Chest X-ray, PA view. Patient: 51 years old, sex F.
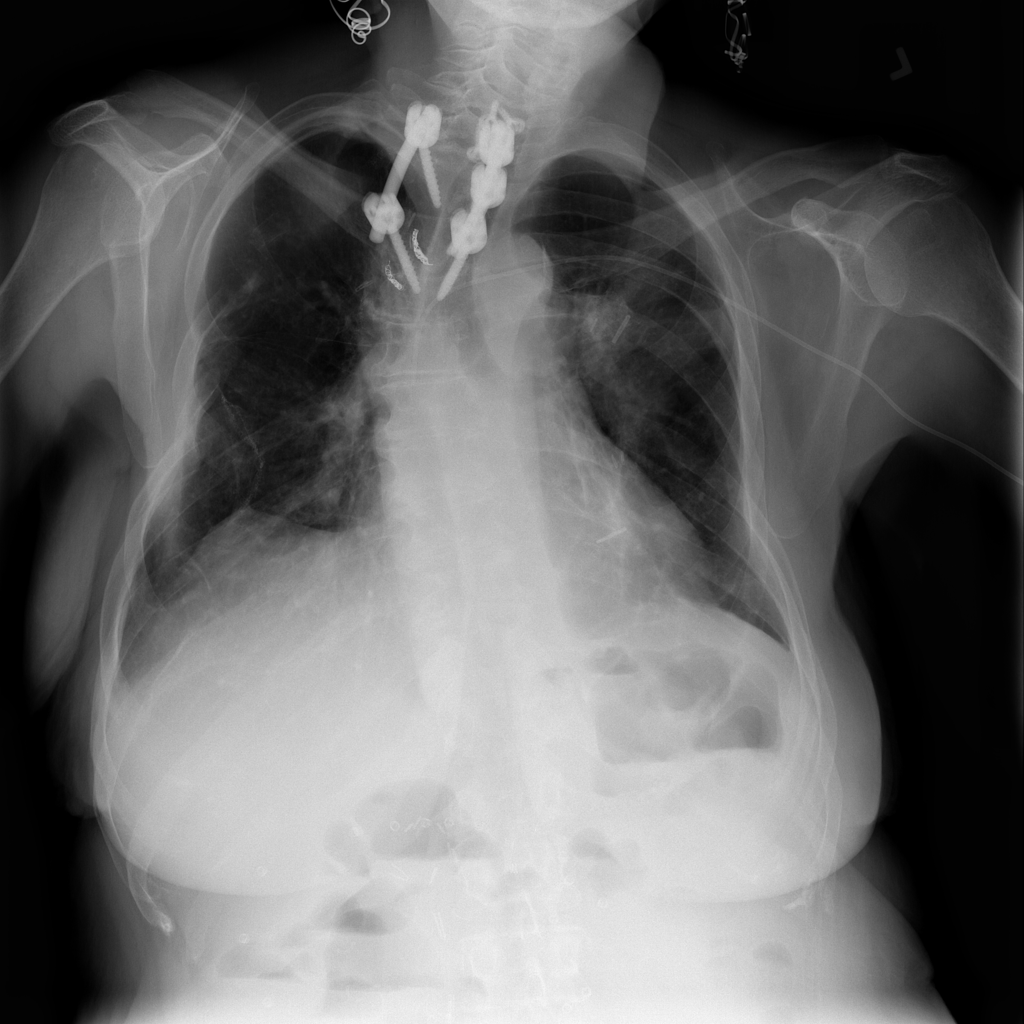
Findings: Fibrosis, Mass, Nodule